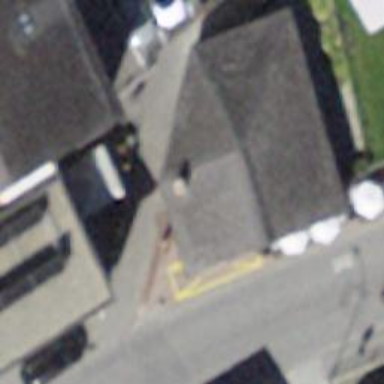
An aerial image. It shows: Café.